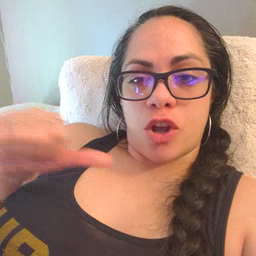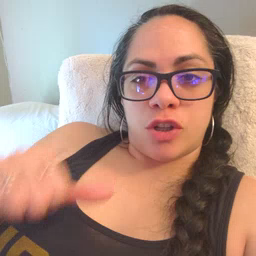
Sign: backyard